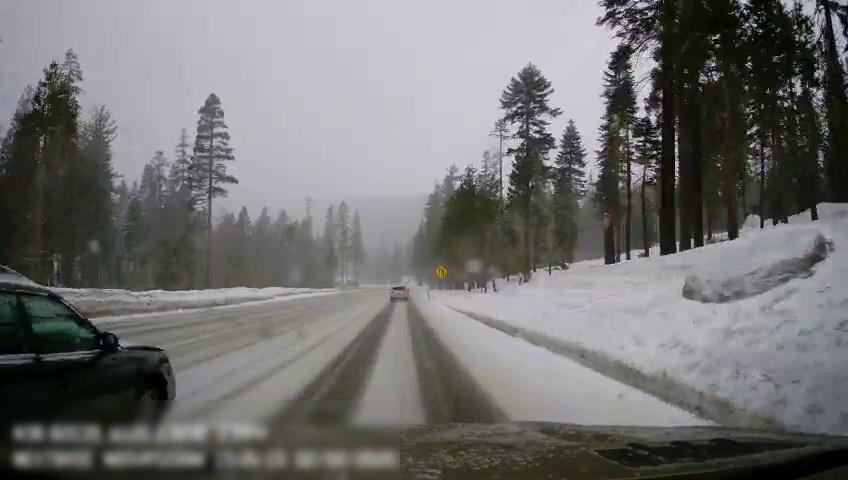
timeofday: Day
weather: Snowy
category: Drivable Space
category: Vehicles | SUV
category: Vehicles | SUV
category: Traffic | Signs